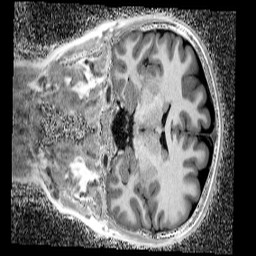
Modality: UNIT1_denoised
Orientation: coronal
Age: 12
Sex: male
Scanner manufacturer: siemens
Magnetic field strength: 3 T
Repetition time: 4 s
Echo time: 0.00299 s